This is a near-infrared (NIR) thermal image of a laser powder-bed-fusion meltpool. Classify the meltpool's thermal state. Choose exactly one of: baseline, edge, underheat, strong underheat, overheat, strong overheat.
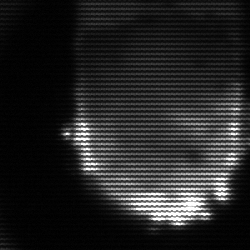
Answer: baseline